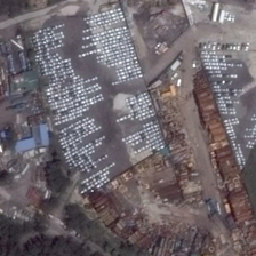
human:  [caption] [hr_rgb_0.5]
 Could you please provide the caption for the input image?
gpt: the houses in the industrial area are blue and yellow .

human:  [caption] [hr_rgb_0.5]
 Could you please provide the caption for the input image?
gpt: Many cars, some buildings and green trees are in an industrial area.

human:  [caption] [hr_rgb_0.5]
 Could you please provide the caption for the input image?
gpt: Many industrial zones along the lake.

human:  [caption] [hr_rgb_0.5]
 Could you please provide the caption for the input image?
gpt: Many cars and some buildings and green trees are in the industrial area.

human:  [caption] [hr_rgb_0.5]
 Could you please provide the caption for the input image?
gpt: There are many industrial areas along the lake.